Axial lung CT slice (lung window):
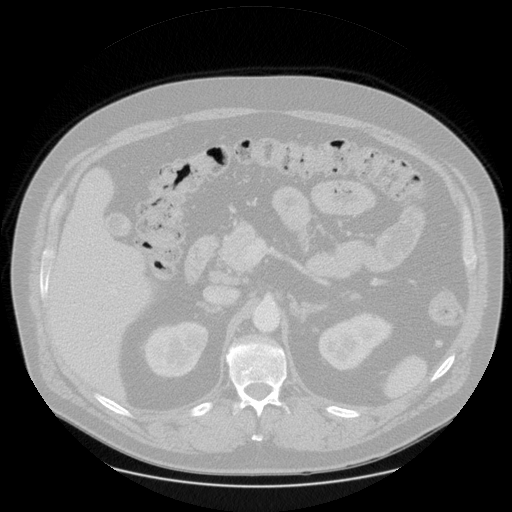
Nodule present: no